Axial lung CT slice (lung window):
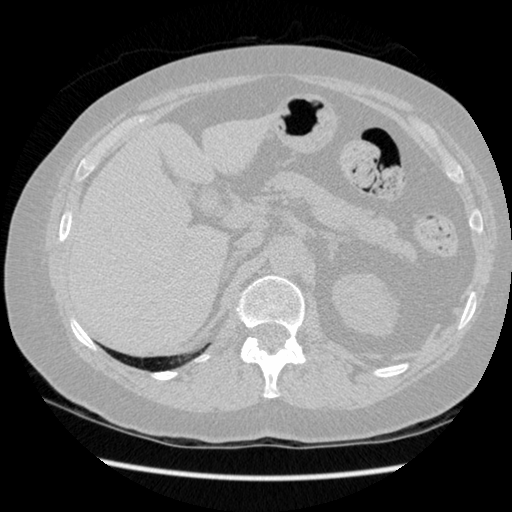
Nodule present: no